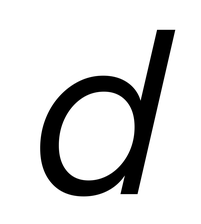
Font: InstrumentSans-Italic_Italic